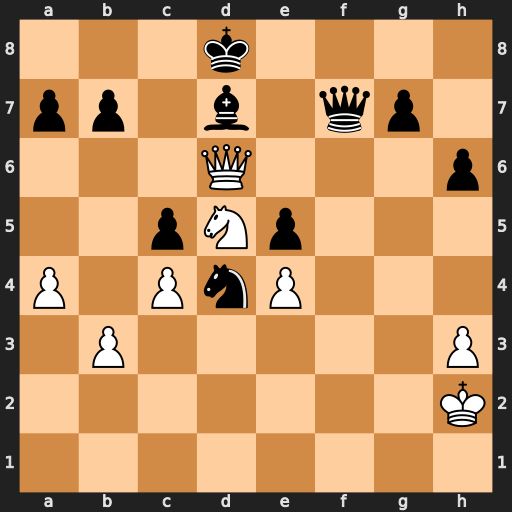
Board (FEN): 3k4/pp1b1qp1/3Q3p/2pNp3/P1PnP3/1P5P/7K/8
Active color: w
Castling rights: -
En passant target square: -
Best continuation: Qc7+ Ke8 Qb8+ Bc8 Qxc8#